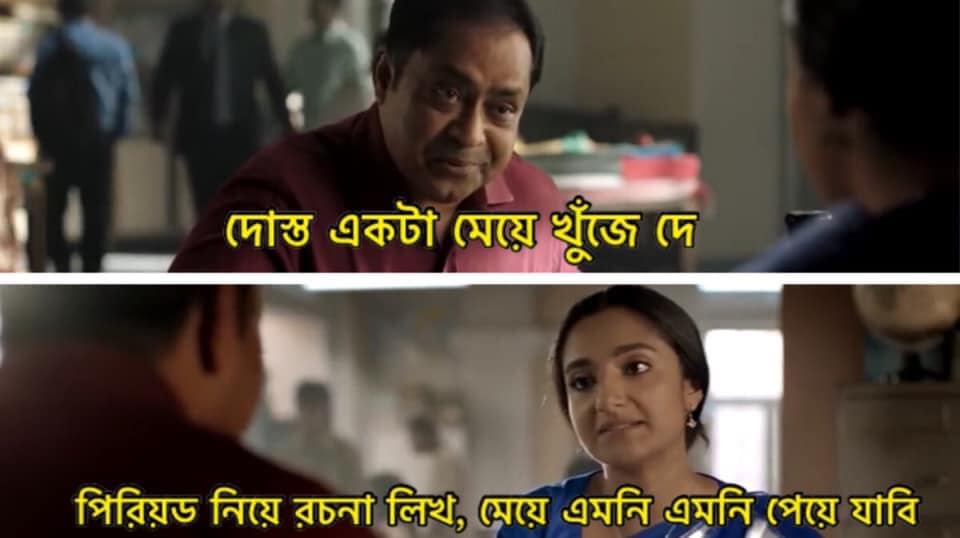
Caption: দোস্ত একটা মেয়ে খুজে দে   পিরিয়ড নিয়ে রচনা লিখ,  মেয়ে এমনি এমনি পেয়ে যাবি
Label: hate